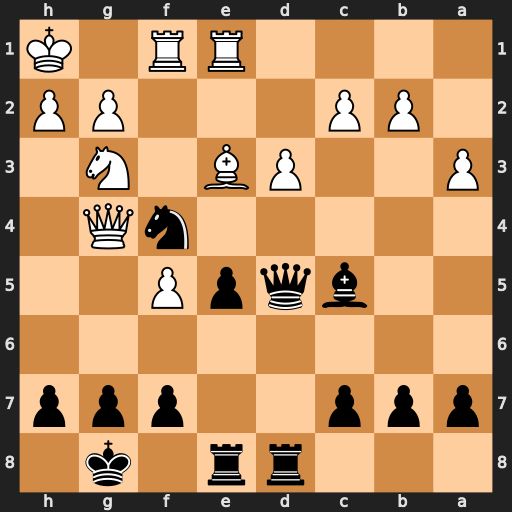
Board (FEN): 3rr1k1/ppp2ppp/8/2bqpP2/5nQ1/P2PB1N1/1PP3PP/4RR1K
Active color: b
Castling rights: -
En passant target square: -
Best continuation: Qxg2#